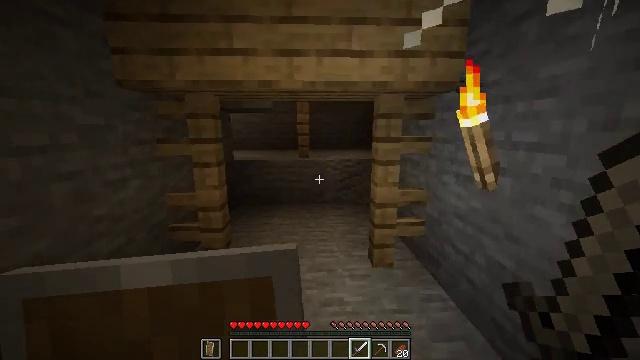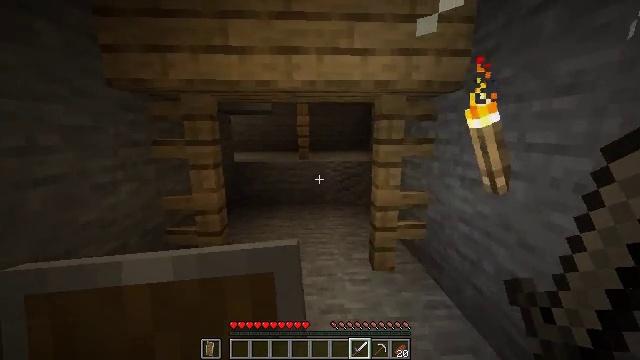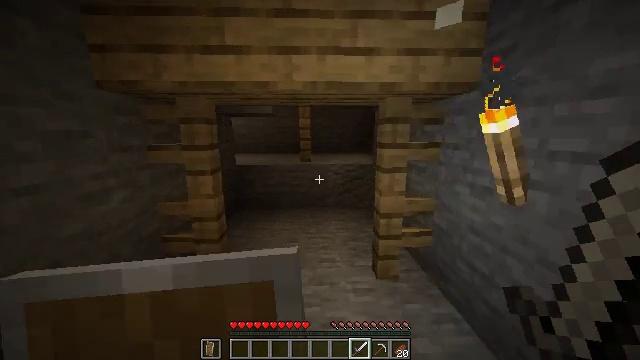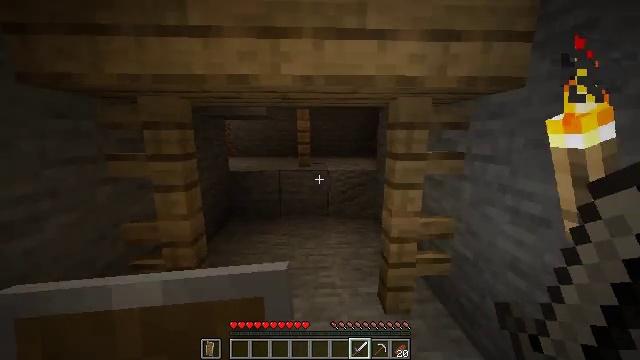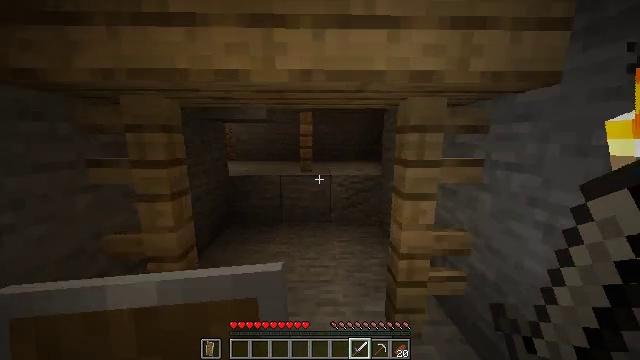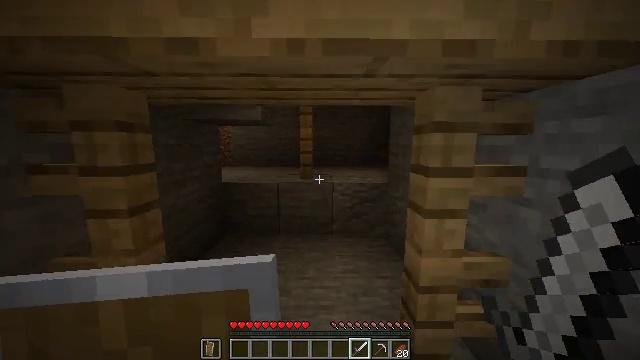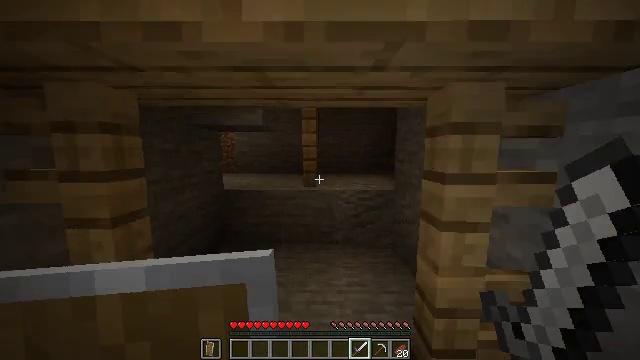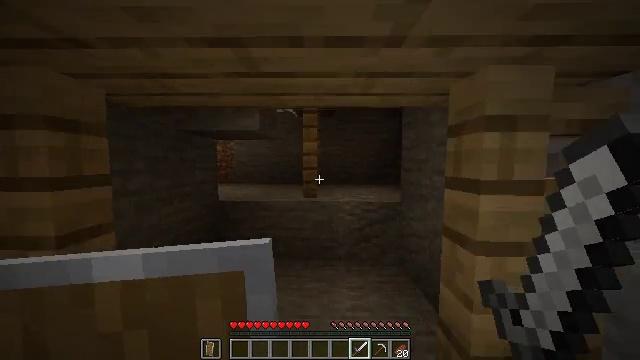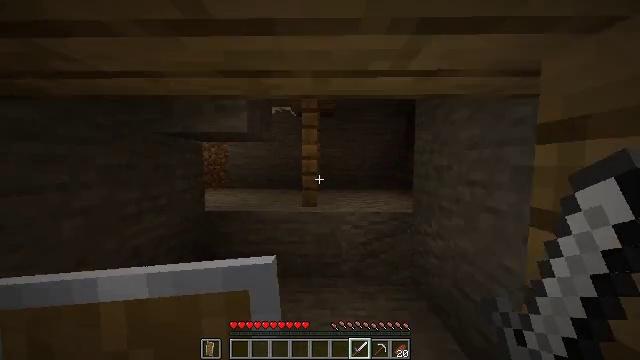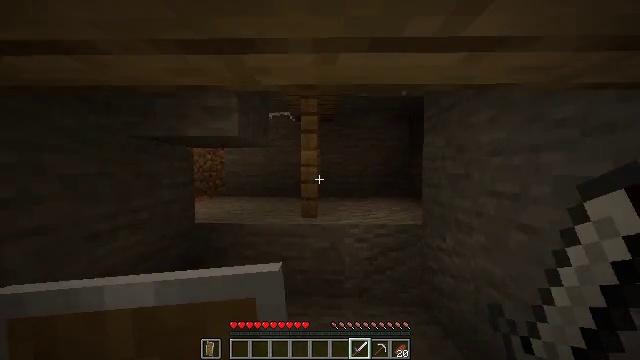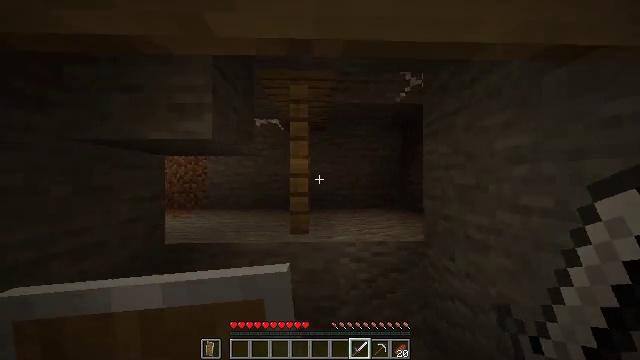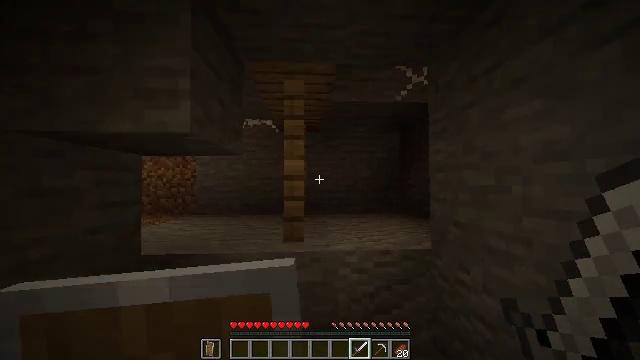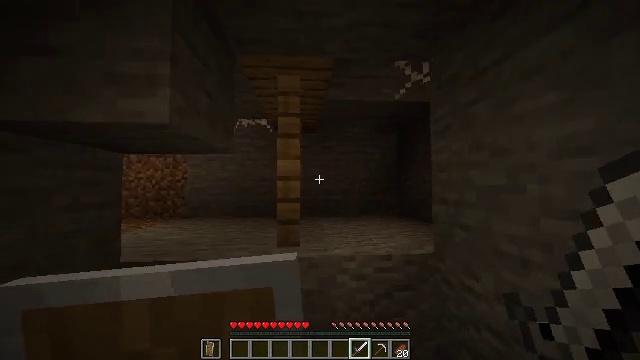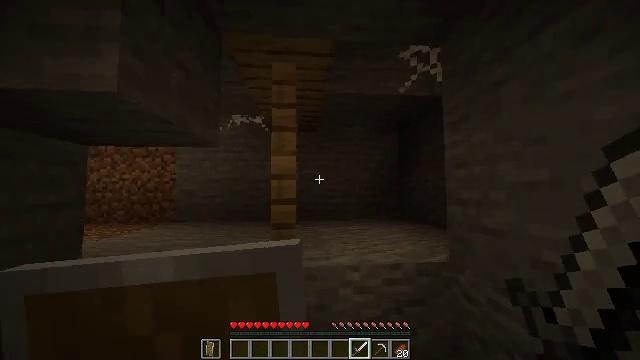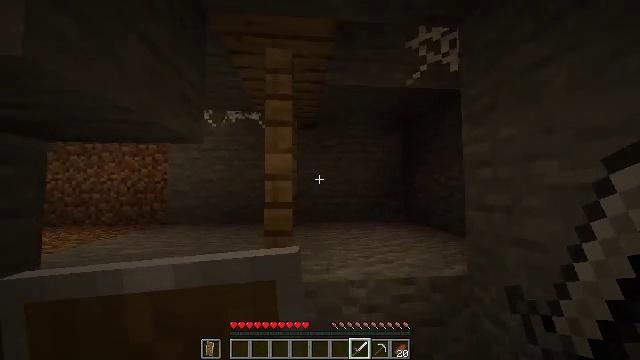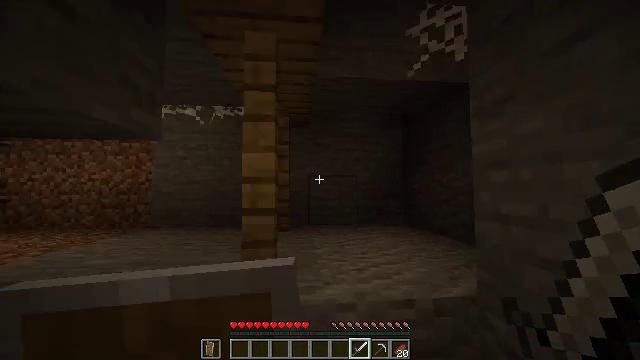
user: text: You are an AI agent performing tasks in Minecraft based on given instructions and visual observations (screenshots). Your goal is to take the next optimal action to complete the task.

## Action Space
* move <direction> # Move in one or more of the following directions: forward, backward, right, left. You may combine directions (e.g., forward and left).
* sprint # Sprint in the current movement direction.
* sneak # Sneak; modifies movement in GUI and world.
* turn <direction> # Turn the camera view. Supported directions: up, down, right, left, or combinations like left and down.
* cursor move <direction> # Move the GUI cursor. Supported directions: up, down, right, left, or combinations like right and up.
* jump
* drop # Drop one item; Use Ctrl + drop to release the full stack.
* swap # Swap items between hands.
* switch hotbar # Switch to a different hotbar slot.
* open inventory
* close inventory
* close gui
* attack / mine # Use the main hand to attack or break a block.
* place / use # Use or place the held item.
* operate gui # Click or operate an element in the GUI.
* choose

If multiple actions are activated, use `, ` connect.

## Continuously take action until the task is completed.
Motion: motion action
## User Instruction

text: Stop mobs spawning by breaking the spawner.
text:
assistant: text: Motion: move forward
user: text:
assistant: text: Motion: move forward
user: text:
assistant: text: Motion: move forward
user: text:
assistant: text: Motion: move forward
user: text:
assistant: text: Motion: move forward, turn up
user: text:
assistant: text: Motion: move forward, turn left and up
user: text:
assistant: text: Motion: move forward, turn up
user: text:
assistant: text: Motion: move forward
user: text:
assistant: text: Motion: move forward, turn up
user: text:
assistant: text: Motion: move forward, turn right and up
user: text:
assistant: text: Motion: move forward, turn right and up
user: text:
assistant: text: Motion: move forward, turn right
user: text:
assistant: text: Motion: move forward, turn up
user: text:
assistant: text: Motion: move forward and move right
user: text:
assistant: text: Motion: move forward and move right
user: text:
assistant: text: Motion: move forward and move right
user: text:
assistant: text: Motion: move forward and move right
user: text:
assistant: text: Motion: move forward, jump
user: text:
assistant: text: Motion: move forward, jump
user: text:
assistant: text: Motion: move forward, turn left, jump
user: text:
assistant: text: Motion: move forward, turn left and down, jump
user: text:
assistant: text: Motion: move forward, turn down
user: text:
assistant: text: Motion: move forward, turn right and down
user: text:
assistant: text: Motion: move forward, turn right and down
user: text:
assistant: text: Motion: move forward, turn right
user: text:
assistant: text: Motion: move forward and move left, turn right
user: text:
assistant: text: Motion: move forward and move left, turn left
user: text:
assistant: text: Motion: move forward and move left, turn left and down
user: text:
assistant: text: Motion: move forward and move left, turn left and down
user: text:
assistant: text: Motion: move forward and move left, turn left and down